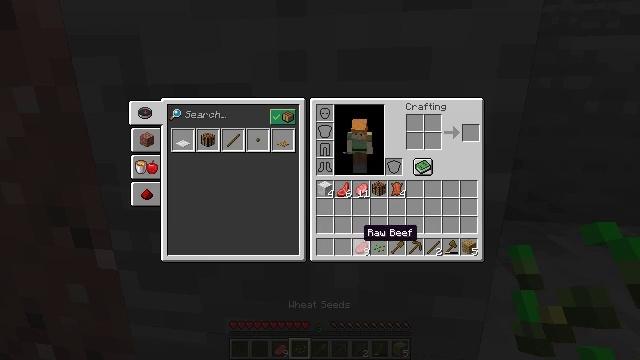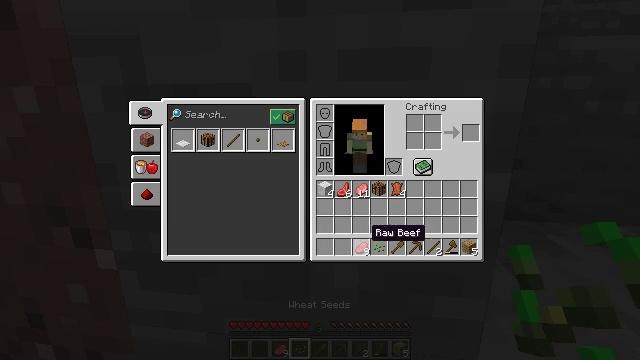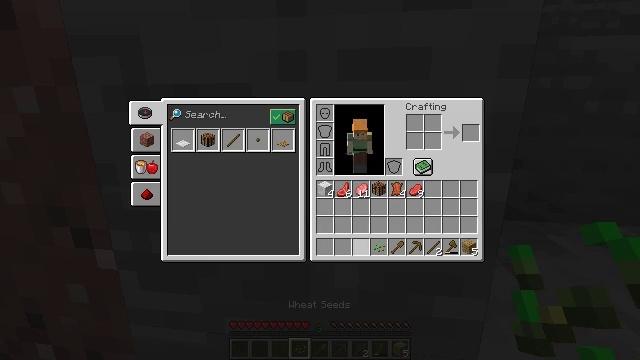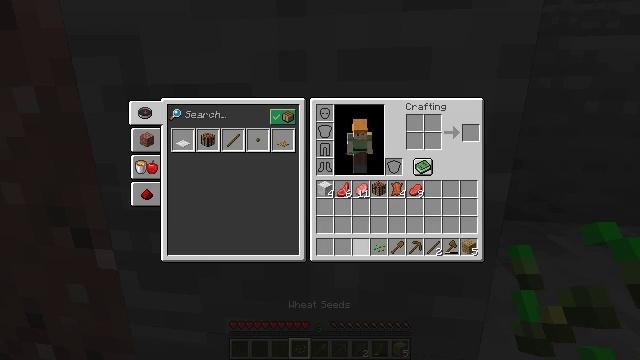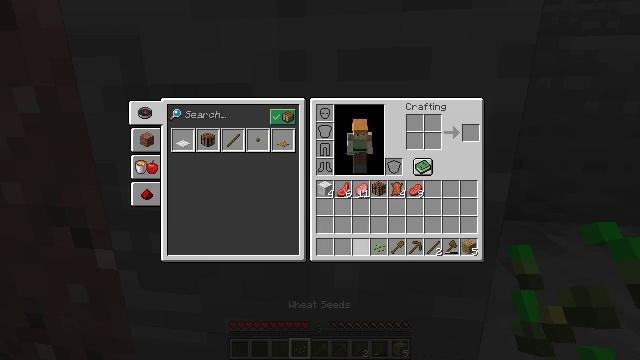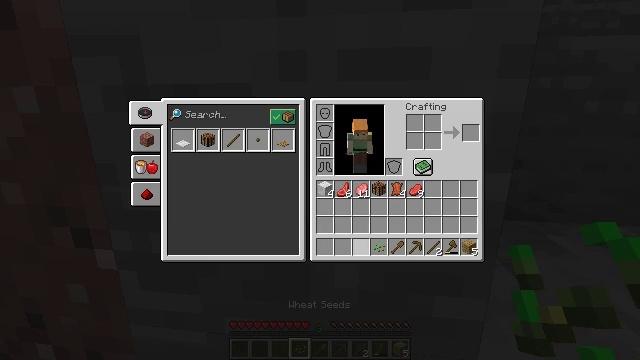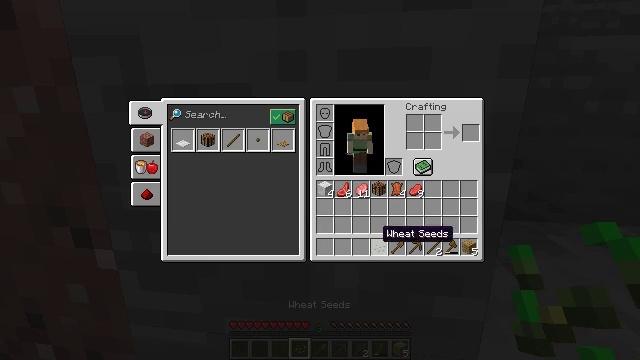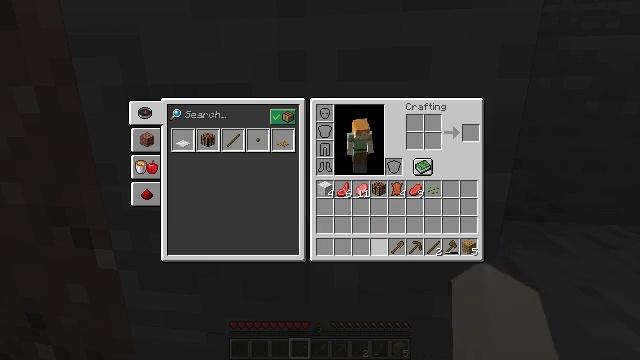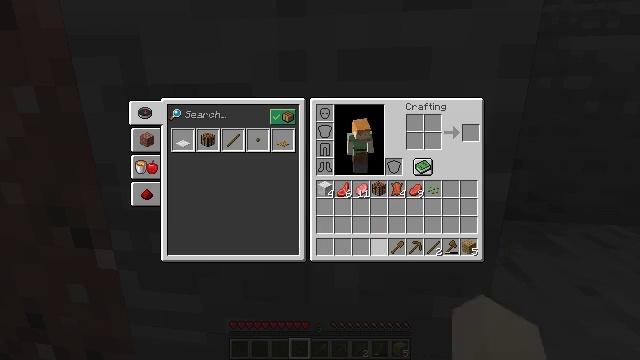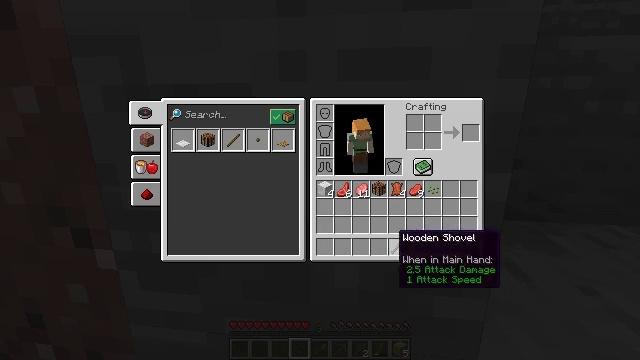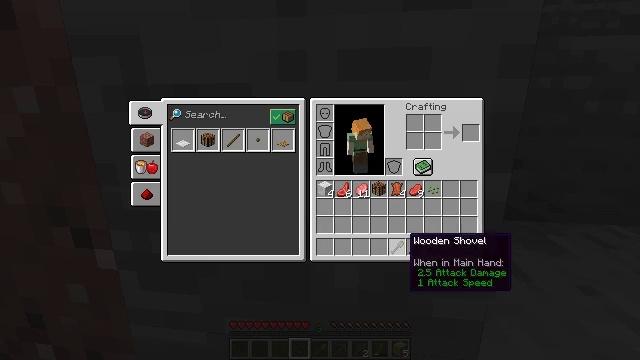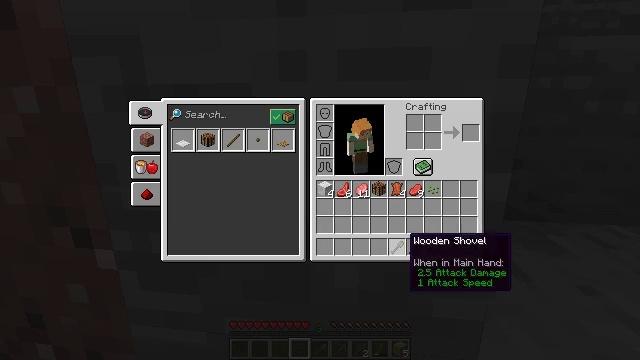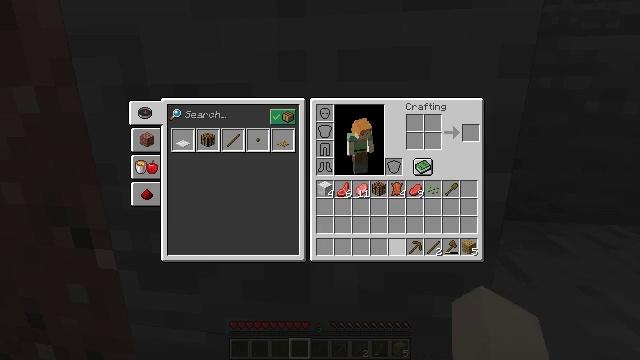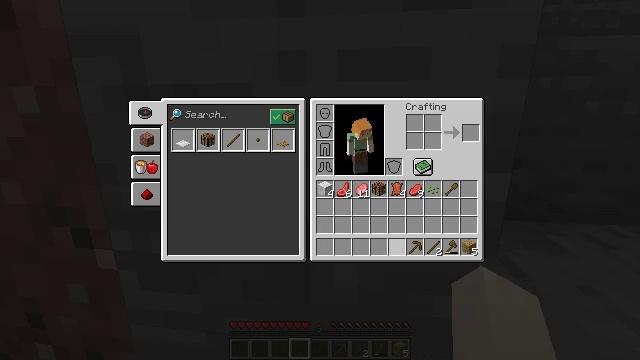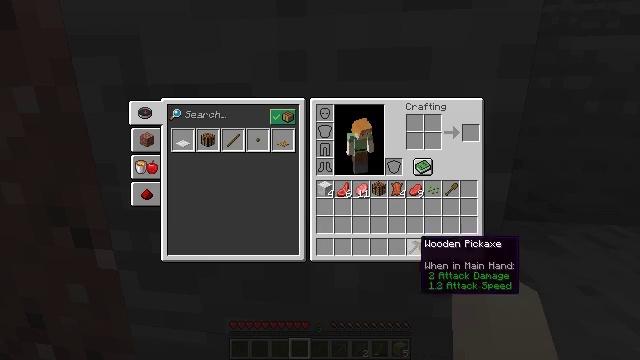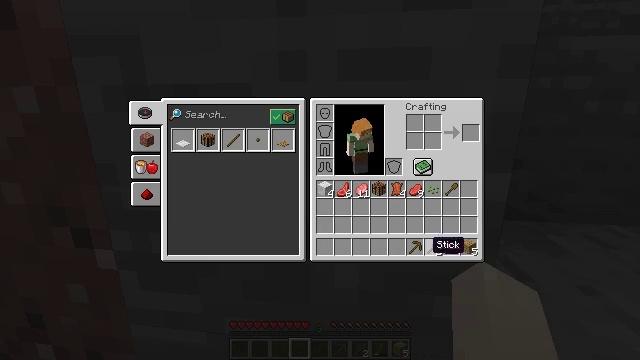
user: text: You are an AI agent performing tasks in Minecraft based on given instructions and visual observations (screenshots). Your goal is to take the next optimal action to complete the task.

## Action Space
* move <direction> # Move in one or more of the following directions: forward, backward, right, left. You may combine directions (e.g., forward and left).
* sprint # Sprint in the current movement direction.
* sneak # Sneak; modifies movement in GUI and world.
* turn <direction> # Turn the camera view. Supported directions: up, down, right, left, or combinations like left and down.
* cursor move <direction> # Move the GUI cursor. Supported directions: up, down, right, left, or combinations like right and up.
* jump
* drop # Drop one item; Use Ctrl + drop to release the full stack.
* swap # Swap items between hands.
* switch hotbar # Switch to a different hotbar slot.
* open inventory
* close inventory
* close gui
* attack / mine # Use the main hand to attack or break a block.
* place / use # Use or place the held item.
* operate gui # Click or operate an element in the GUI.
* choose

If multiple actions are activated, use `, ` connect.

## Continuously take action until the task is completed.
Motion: motion action
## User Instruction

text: Dig up the stone with a tool.
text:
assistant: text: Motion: sneak, cursor move right
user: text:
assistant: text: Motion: sneak, operate gui
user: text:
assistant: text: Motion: sneak, operate gui
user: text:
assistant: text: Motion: sneak, operate gui
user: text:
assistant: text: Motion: sneak
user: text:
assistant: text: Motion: sneak, cursor move right
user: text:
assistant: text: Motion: sneak, operate gui
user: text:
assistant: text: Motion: sneak, operate gui
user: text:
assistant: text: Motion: sneak, cursor move right, operate gui
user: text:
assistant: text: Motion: sneak, cursor move right
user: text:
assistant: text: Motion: sneak
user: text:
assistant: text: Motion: sneak, operate gui
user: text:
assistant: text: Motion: sneak, operate gui
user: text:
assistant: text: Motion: sneak, cursor move right, operate gui
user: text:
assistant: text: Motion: sneak, cursor move right
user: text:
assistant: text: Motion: sneak
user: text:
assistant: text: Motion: sneak, operate gui
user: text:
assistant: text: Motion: sneak, operate gui
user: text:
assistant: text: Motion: sneak, operate gui
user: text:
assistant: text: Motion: sneak
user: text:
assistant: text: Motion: sneak, cursor move right
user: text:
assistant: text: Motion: sneak
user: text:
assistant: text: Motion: sneak, operate gui
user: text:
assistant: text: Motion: sneak, operate gui
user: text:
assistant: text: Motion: sneak, cursor move left, operate gui
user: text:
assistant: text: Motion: sneak, cursor move left
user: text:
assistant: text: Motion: sneak, operate gui
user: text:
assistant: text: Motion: sneak, operate gui
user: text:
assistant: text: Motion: sneak, operate gui
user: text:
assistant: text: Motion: sneak